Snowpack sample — Buffalo Mountain, Silverthorne, Colorado, USA (2/22/26, 2:02 PM MST)
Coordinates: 39.622, -106.113
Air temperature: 33 °F
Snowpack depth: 63 cm
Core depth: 50 cm
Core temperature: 28.4 °F
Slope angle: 11°, slope face: 116°
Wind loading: low
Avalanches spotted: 0
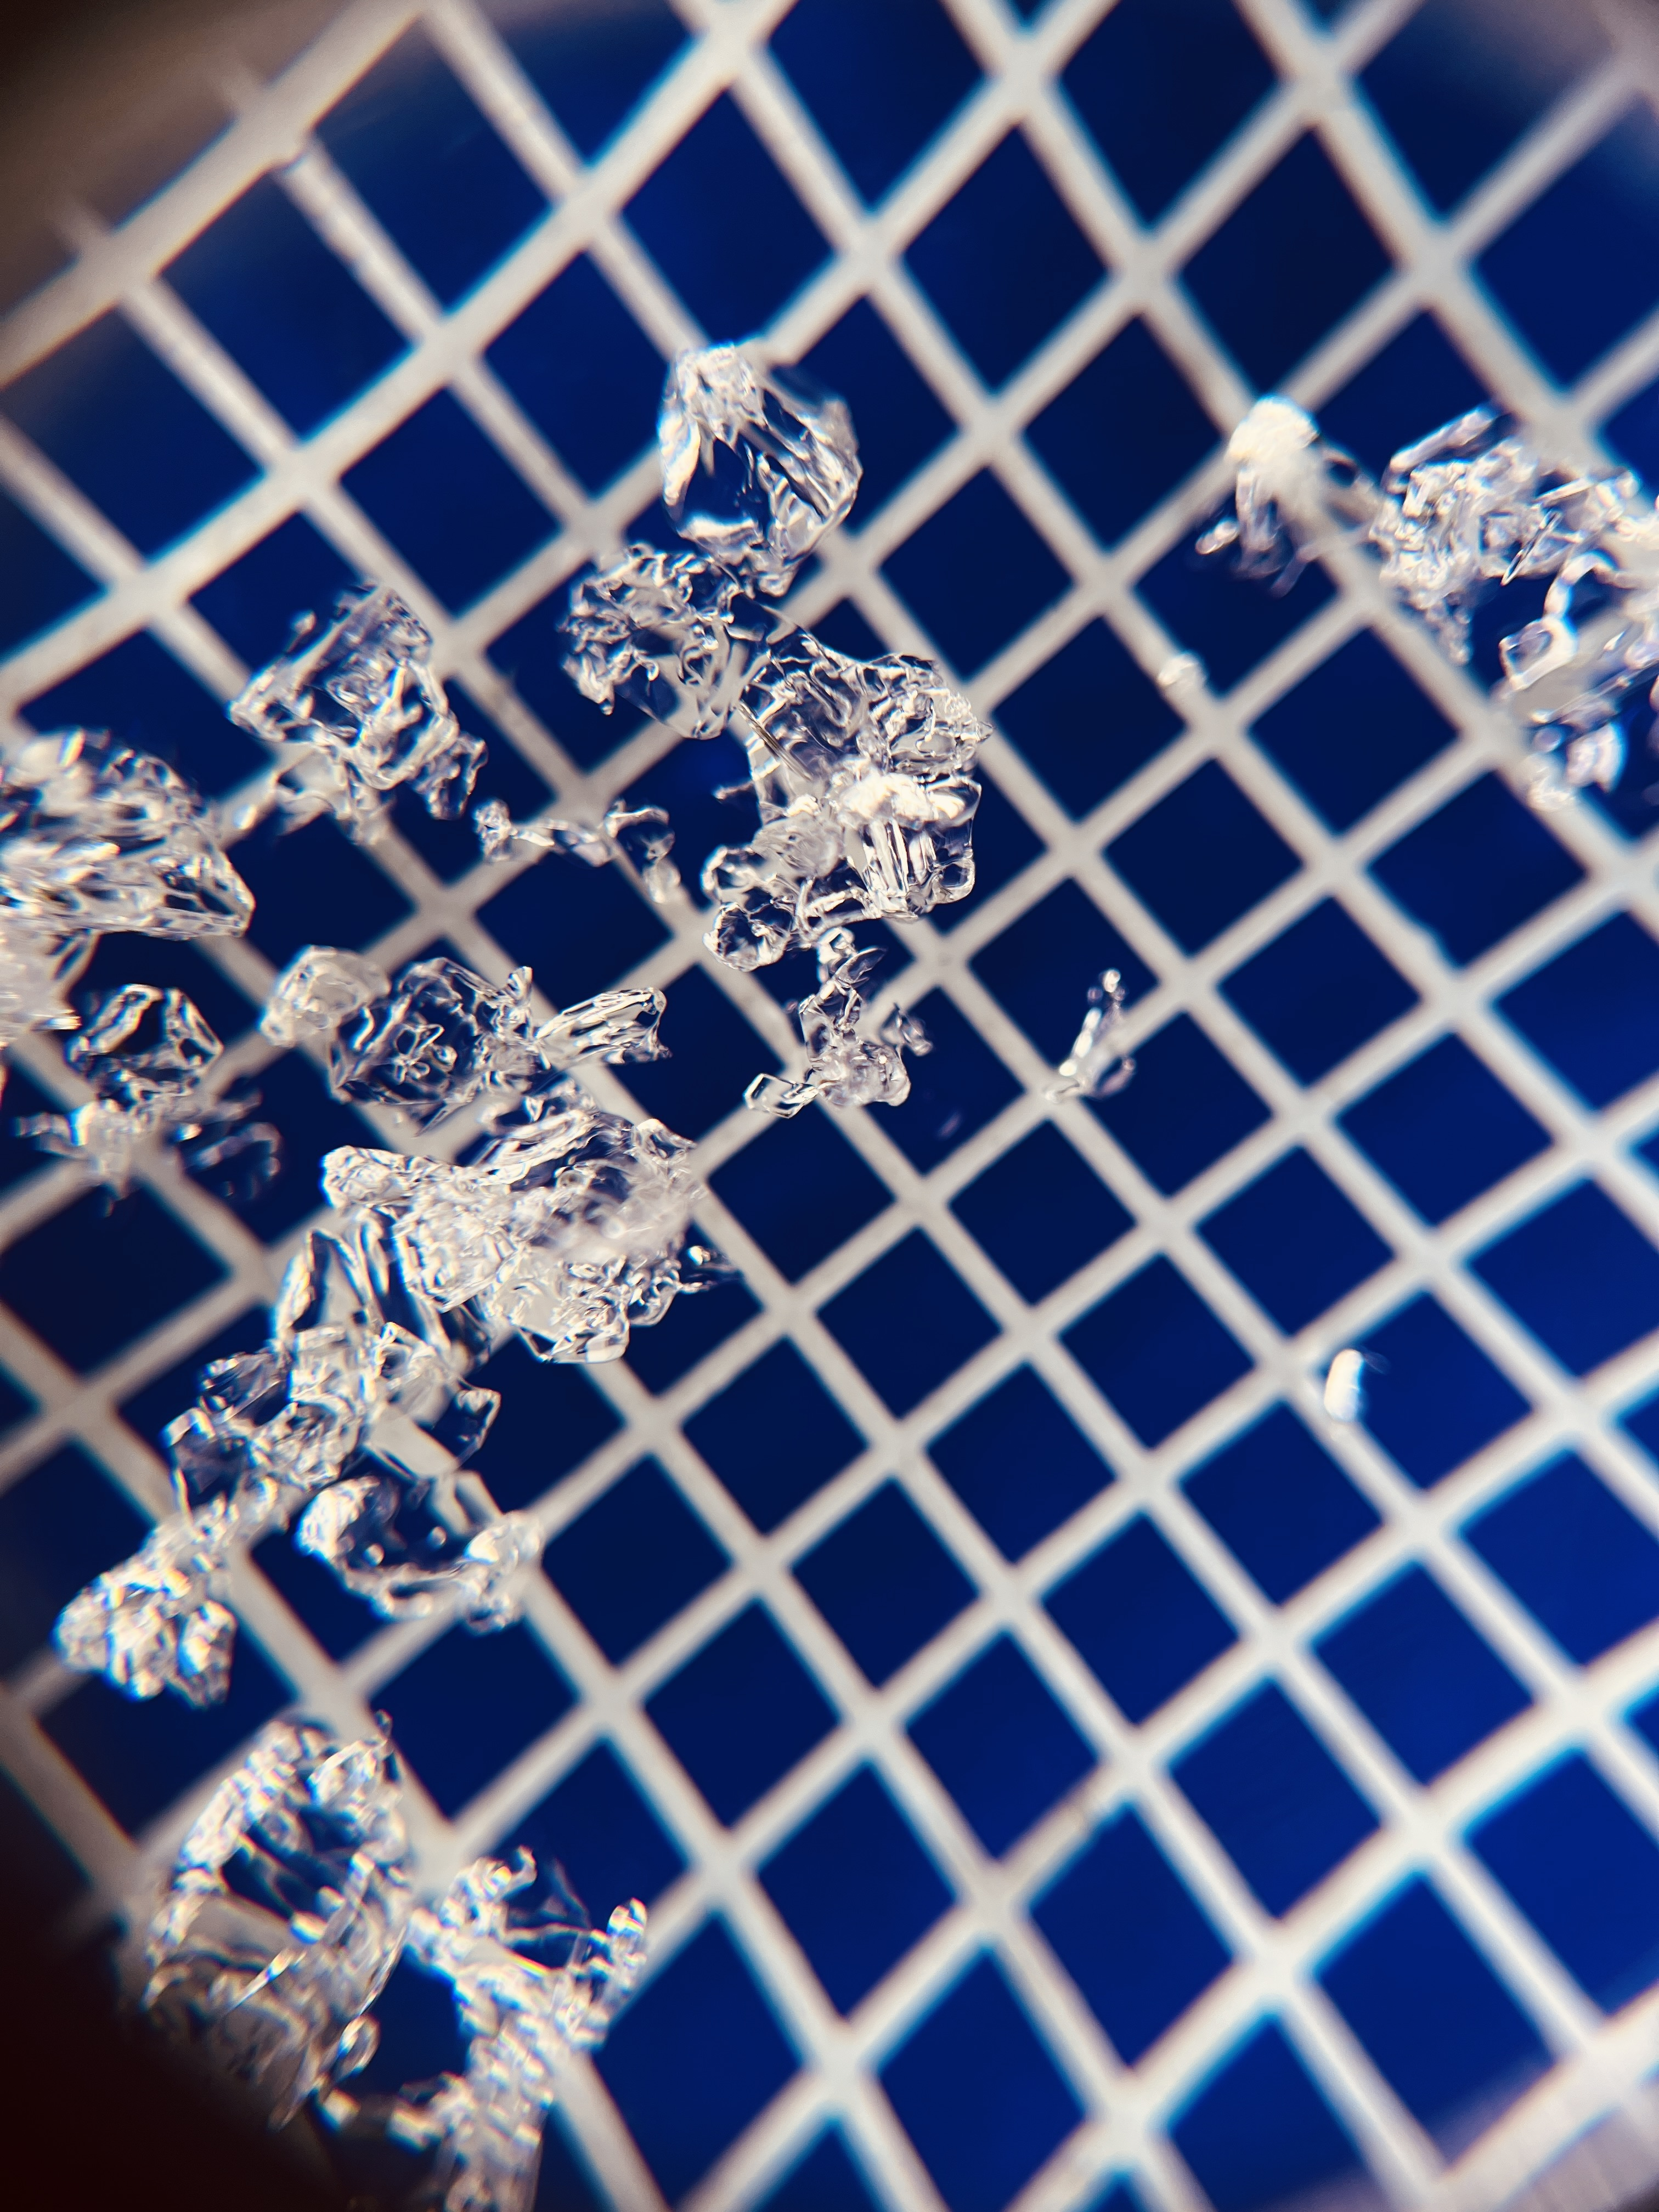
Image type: magnified_profile
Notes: In a firebreak similar to site 1, minimal wind loading with no spotted avalanches (not many faces in view though)